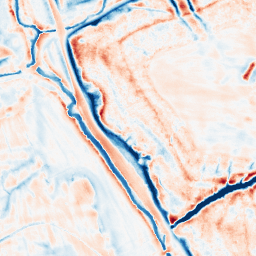
Category: edge_preserving
Decomposition family: bilateral
Decomposition parameters: d: 21
sigma_color: 75
sigma_space: 50
Upsampling method: regularized
Upsampling parameters: scale: 2
lambda_reg: 0.001
Upsampling scale: 2